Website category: sports
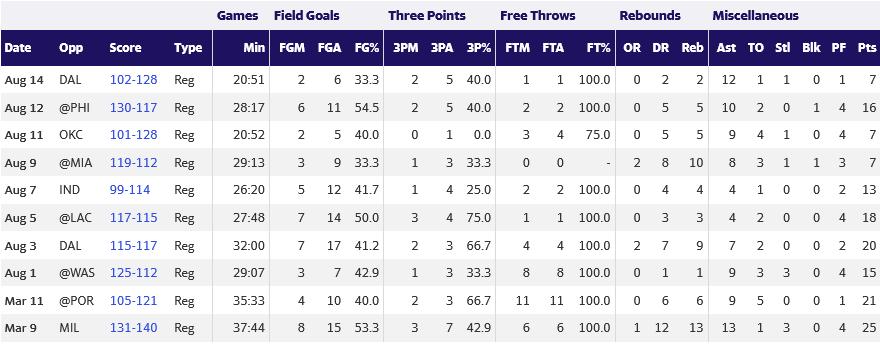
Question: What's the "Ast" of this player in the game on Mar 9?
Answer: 13

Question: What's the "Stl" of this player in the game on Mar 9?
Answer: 3

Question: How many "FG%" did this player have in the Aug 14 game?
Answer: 33.3

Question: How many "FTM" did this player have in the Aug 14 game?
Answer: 1

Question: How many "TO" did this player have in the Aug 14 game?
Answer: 1

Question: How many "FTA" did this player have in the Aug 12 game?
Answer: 2

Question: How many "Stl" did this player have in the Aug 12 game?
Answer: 0

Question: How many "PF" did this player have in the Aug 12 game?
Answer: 4

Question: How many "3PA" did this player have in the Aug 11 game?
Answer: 1

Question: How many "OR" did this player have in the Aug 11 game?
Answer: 0

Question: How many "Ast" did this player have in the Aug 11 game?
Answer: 9

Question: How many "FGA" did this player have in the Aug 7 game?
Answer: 12

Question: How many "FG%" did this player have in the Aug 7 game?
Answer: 41.7

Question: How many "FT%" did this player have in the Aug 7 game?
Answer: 100.0

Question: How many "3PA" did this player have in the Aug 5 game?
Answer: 4

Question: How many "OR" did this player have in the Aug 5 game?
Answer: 0

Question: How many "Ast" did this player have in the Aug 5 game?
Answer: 4

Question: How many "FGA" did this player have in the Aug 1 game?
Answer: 7

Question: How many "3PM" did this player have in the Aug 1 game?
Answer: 1

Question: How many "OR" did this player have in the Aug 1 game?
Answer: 0

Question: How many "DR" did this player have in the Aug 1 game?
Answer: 1

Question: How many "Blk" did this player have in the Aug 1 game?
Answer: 0

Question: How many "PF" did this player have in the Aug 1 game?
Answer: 4

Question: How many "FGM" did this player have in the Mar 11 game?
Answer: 4

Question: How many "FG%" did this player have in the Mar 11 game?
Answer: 40.0

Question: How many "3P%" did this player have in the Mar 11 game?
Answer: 66.7

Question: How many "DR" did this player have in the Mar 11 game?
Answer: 6

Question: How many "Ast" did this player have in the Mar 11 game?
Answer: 9

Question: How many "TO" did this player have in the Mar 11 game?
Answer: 5

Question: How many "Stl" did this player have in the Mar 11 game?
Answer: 0

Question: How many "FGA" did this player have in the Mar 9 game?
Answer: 15

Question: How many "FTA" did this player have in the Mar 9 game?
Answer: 6

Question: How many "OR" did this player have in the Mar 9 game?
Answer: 1

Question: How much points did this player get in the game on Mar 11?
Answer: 21

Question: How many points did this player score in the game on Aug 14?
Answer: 7

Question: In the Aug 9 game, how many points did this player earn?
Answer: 7

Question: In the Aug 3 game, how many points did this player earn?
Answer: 20

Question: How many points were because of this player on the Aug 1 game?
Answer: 15